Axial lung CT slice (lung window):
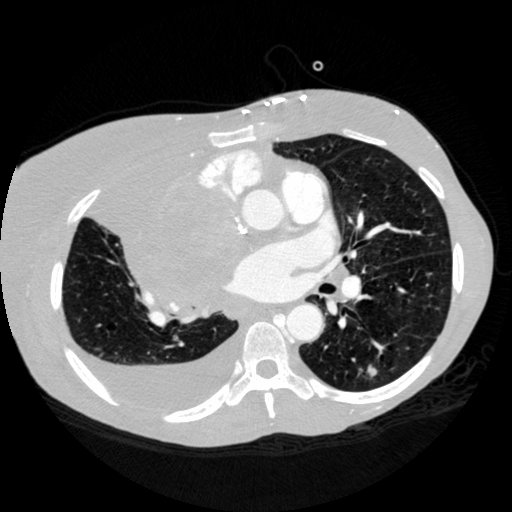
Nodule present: yes
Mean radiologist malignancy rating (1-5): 4